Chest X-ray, PA view. Patient: 63 years old, sex M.
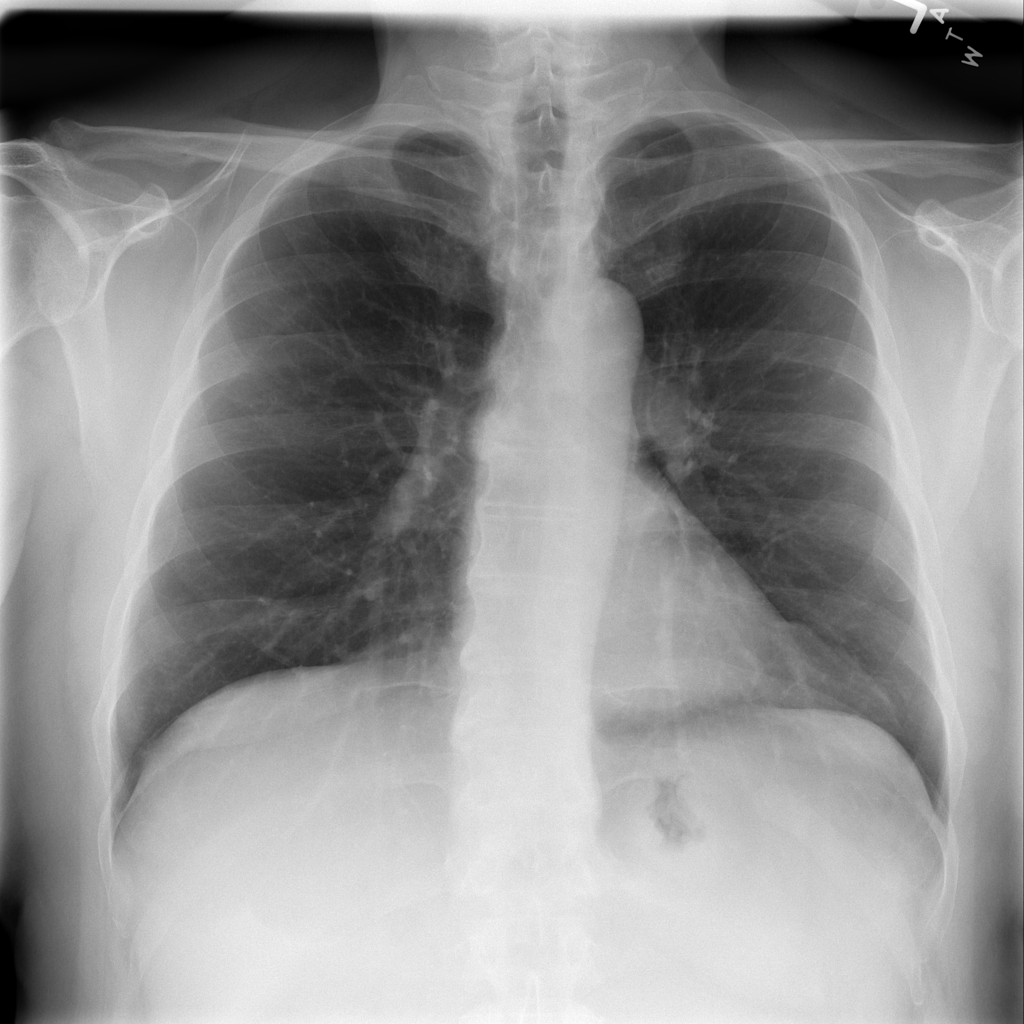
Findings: No Finding